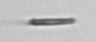
Label: fiber